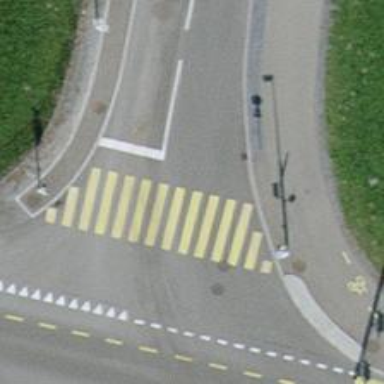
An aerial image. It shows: Crossing equipped with traffic signals. It is zebra crossing.